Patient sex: M
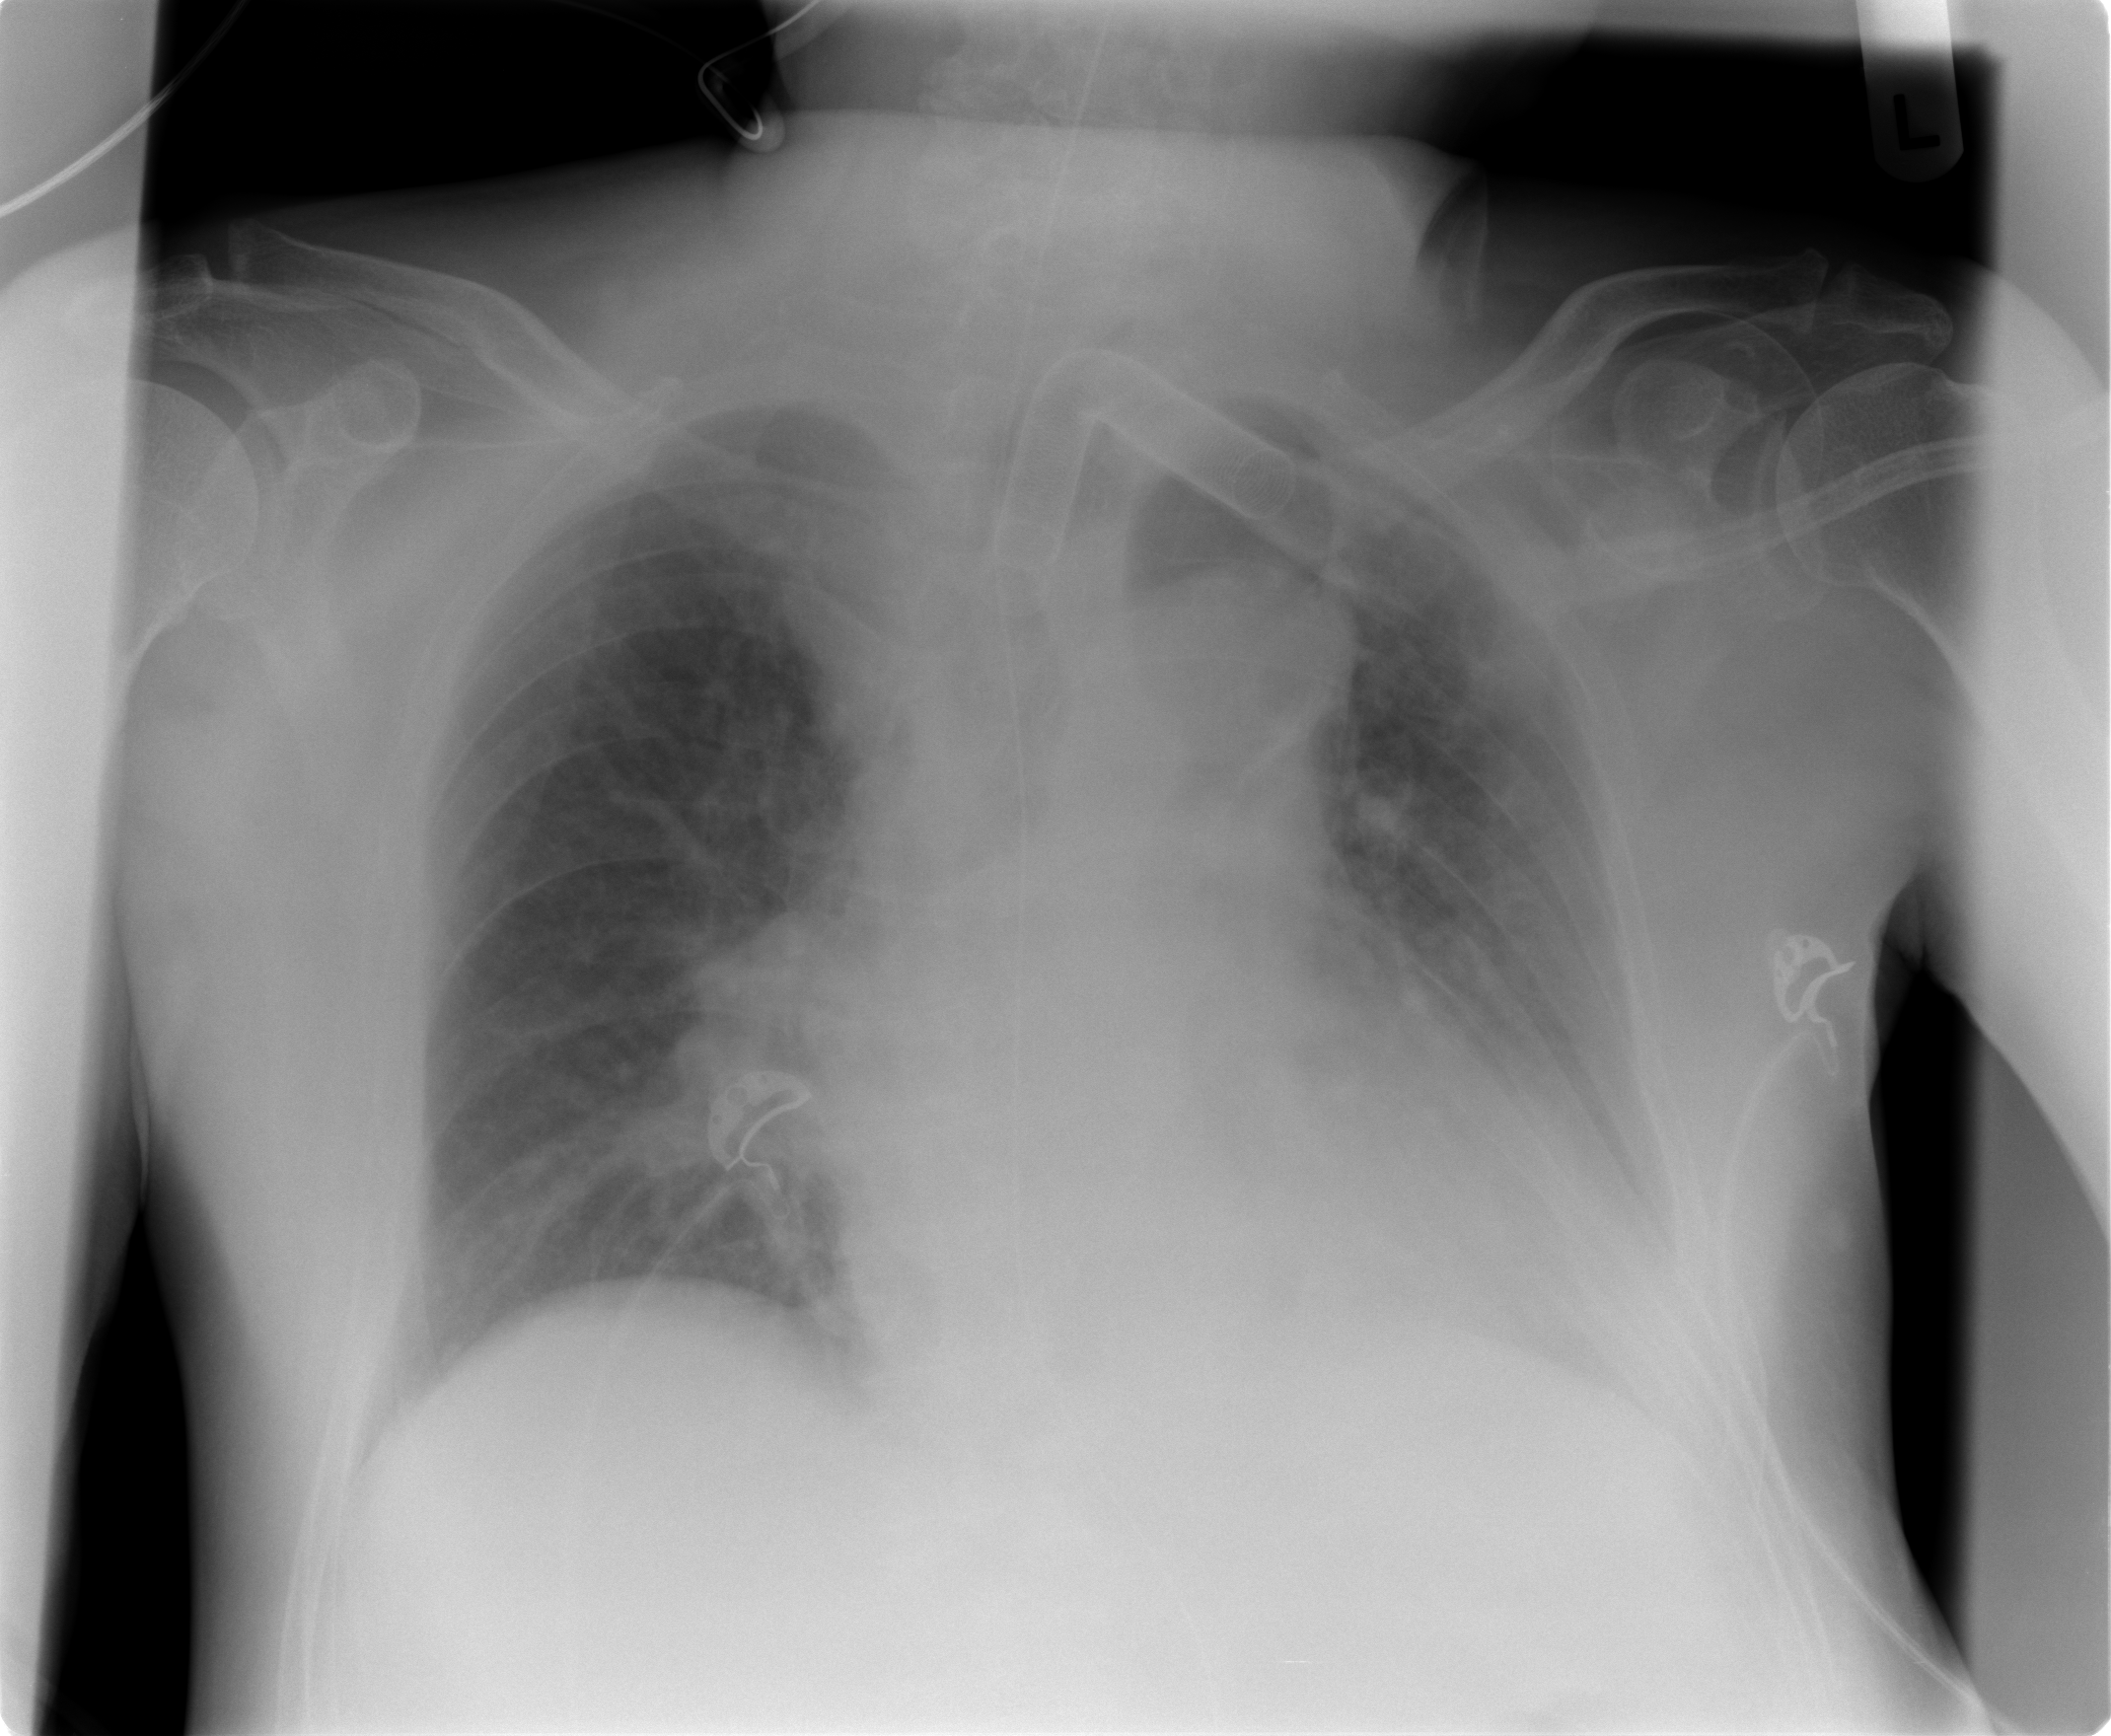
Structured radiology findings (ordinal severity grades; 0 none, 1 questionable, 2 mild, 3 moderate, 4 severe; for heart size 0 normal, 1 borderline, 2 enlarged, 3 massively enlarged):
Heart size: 2
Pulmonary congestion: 2
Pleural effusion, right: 0
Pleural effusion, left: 2
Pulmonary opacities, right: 0
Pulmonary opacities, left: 0
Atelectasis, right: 0
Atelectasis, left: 2